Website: home-depot
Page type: address-validator
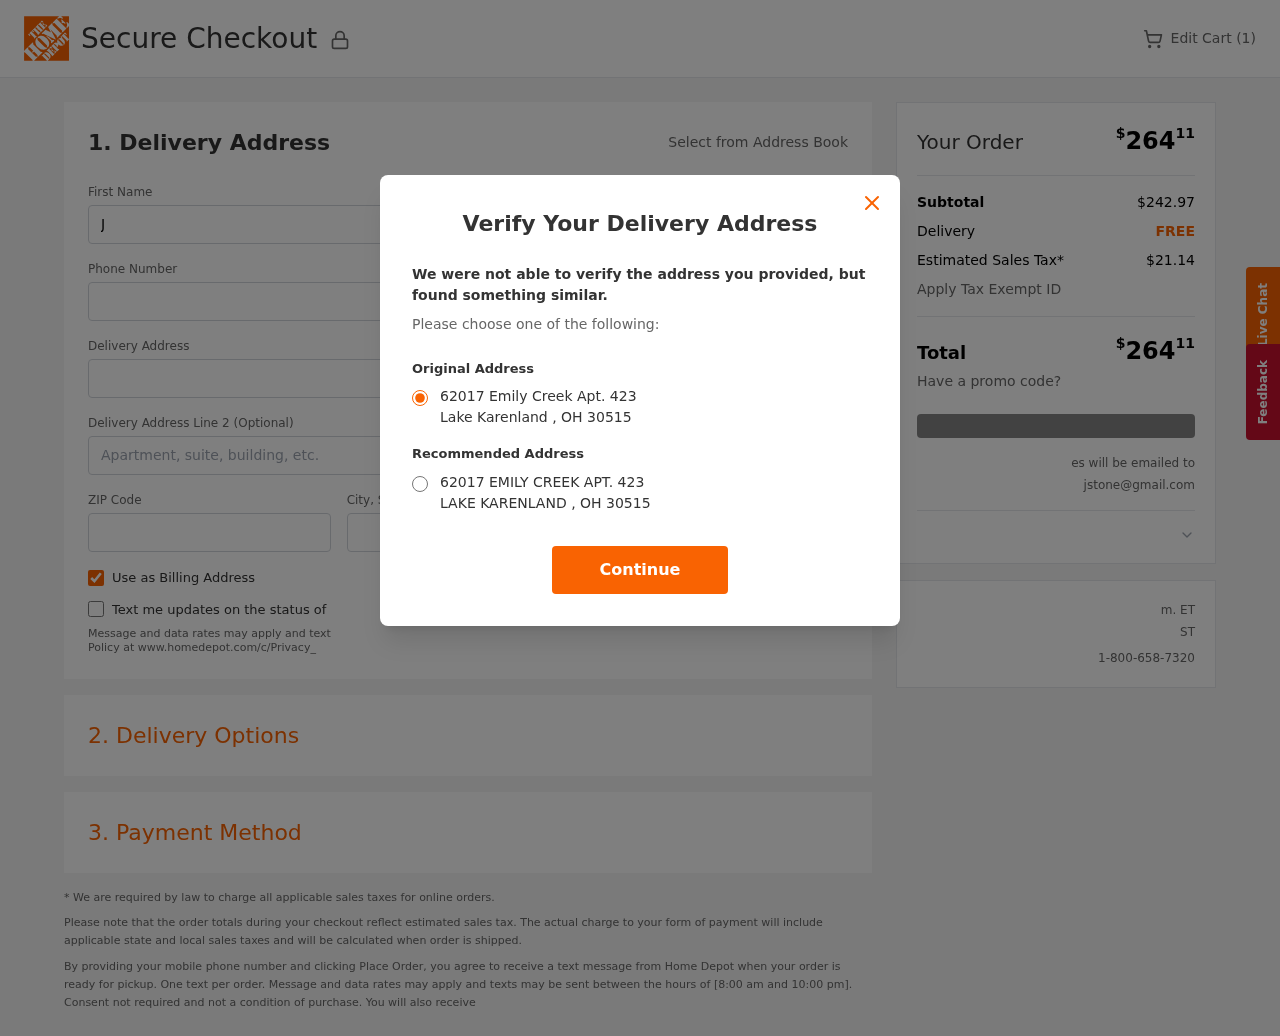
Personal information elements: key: PII_CITY
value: Lake Karenland
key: PII_EMAIL
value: jstone@gmail.com
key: PII_POSTCODE
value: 30515
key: PII_STATE_ABBR
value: OH
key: PII_STREET
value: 62017 Emily Creek Apt. 423
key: PII_FIRSTNAME
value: Joel
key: PII_LASTNAME
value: Stone
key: PII_PHONE
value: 7924534605
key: PII_STREET2
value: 582 Brown Squares Suite 914
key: PII_CITY_STATE
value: Lake Karenland, OH
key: PII_STREET_ALT
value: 62017 EMILY CREEK APT. 423
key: PII_CITY_ALT
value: LAKE KARENLAND
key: PII_POSTCODE_FULL
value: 30515
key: PII_POSTCODE_NUMERIC
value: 30515
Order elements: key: ORDER_NUM_ITEMS
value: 1
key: ORDER_TOTAL
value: $26411
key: ORDER_SUBTOTAL
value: $242.97
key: ORDER_SHIPPING_COST
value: FREE
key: ORDER_TAX
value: $21.14